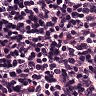
Metastatic tissue present: no